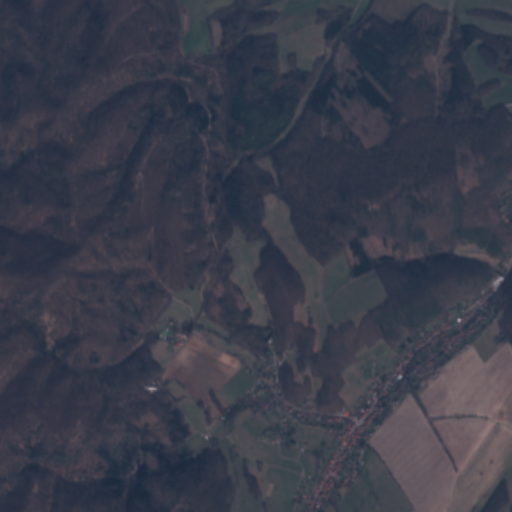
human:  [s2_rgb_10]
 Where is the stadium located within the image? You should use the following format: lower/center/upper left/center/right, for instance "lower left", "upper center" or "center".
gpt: The stadium is located in the lower center of the image.
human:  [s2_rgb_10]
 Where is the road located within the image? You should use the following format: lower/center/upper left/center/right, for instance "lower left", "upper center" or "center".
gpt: There is no road in the image.